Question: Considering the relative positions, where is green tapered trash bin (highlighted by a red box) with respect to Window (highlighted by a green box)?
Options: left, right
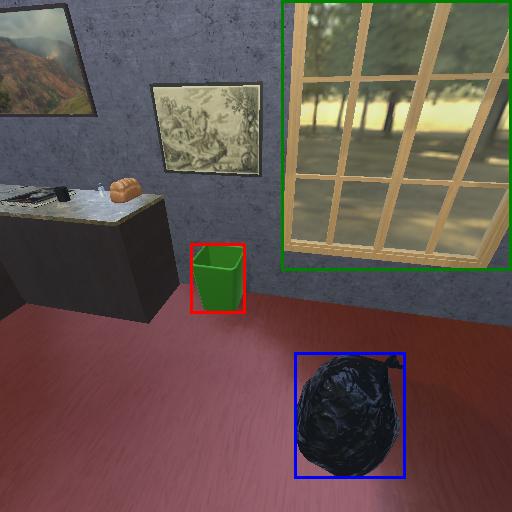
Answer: left